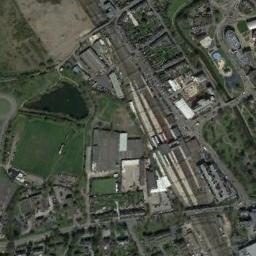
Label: railway_station